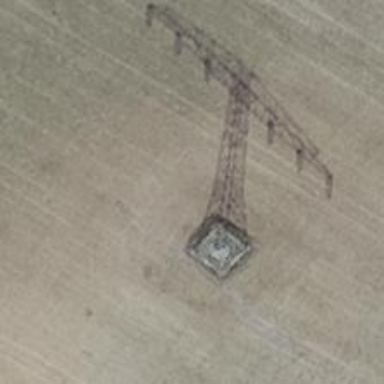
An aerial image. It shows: Power tower.